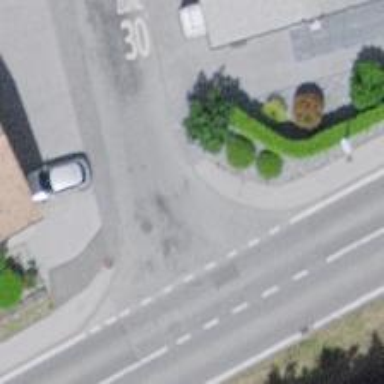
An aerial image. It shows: Unmarked crossing on footway.